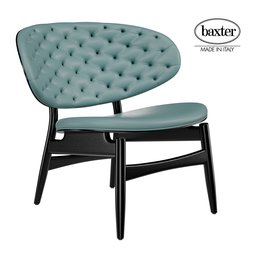
Label: furniture